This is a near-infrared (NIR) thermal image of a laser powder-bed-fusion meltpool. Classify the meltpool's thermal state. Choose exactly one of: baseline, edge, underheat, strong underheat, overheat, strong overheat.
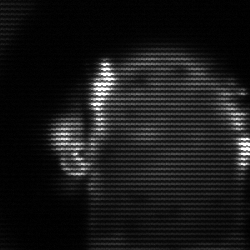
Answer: baseline